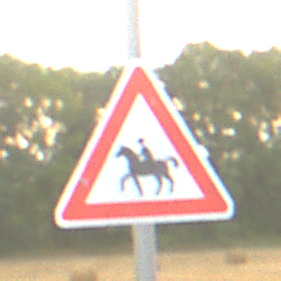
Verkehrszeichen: ReiterRechts
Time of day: SunriseSunset
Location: Outdoor (RoadRail)
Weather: PartlyCloudy
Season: NotSpecified
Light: Natural